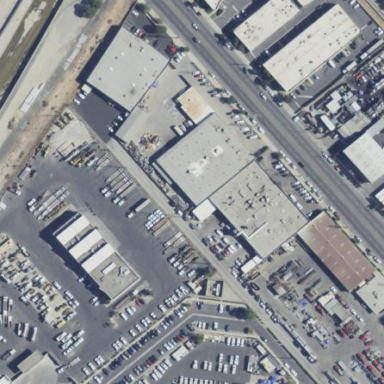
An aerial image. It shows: Industrial building.